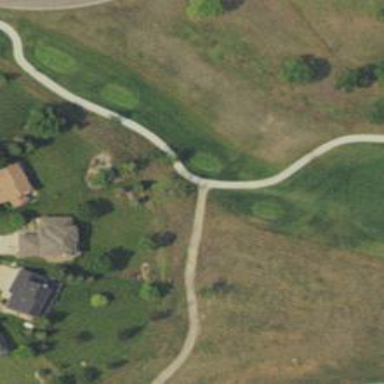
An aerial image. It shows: Golf cartpath that is also road path.